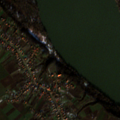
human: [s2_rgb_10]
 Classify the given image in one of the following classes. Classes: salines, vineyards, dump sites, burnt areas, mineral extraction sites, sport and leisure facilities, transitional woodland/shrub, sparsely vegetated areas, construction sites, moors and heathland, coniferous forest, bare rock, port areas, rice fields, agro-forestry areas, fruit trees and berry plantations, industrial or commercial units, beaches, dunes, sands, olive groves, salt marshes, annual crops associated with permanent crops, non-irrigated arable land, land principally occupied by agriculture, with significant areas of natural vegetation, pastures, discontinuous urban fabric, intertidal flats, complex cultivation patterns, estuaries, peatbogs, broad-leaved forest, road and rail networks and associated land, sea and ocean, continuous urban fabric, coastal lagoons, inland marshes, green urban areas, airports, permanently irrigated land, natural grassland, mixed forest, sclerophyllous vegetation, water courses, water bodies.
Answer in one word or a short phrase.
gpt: discontinuous urban fabric, non-irrigated arable land, land principally occupied by agriculture, with significant areas of natural vegetation, broad-leaved forest, water courses